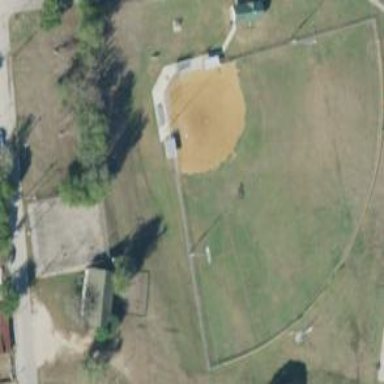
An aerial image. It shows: Baseball pitch for leisure land.